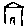
Label: house